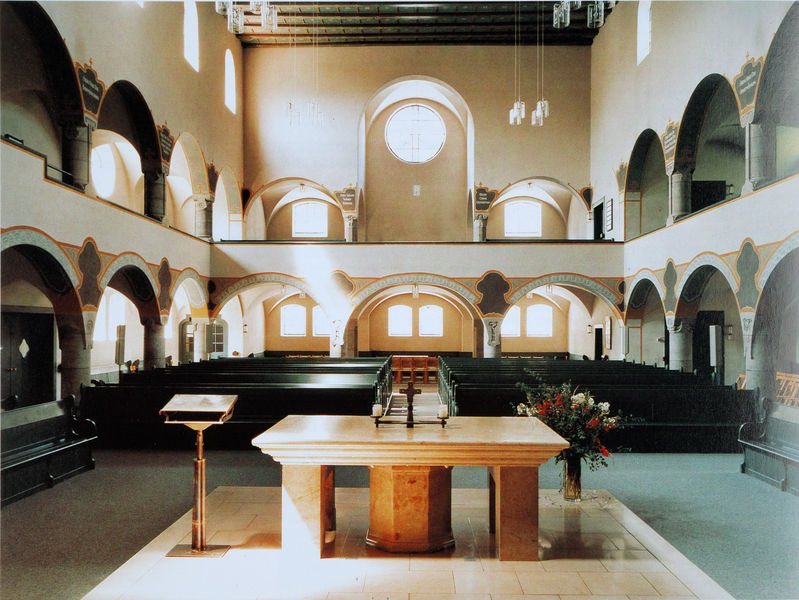
Titel: Erlöserkirche, Ungererstr. 13 in München-Schwabing (Innenraum)
Künstler: Theodor Fischer
Standort: München
Institution: Erlöserkirche
Schlagwörter: dunkel, schatten, weiß, grün, blume, blumen, braun, bunt, fenster, hell, holz, lampe, lampen, licht, marmor, orange, pfeiler, raum, schwarz, stühle, säulen, tisch, tür, blüte, blüten, rot, weg, beige, malerei, architektur, bibel, stein, innenraum, kirche, sonne, boden, decke, innen, kreis, oval, rund, vase, balkon, schiff, bogen, fischer, tag, türe, bank, empore, saal, rundbogen, romantik, jugendstil, ornamente, wandmalerei, kerze, kerzen, leuchter, balken, stufen, podest, tor, blumenstrauß, galerie, foto, bögen, wände, eingang, gang, arkade, berlin, buch, kreuz, münchen, rundfenster, schlicht, fliesen, fliese, holzdecke, altar, arkaden, bänke, pult, photo, kirchenbänke, mittelschiff, kanzel, obergaden, rosette, altarraum, kirchenraum, rundbögen, fresken, romanik, chor, kruzifix, ständer, platten, lesepult, kassettendecke, blumenschmuck, breit, fließen, emblem, bogenstellung, schrein, ebenholz, sakralbau, mamor, fesnter, basilika, schwabing, flachdach, romanisch, arkadengang, okulus, rotunde, bogengang, einschiffig, westwerk, emporen, sitzbänke, arkadengänge, bogengänge, theodor fischer, podium, gedrückter bogen, chorraum, nüchtern, lichtgaden, holzbänke, kastendecke, bönke, gaden, katholisch, seitenbänke, steilboden, amboss, verzierhung, ambo, scwharz, rednerpult, neige, rundbigen, he, ucht, #bänke, kirchenb#änke, ebenhluz